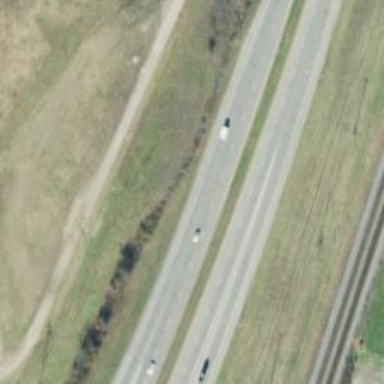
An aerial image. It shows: This image shows trunk highway that functions as expressway.